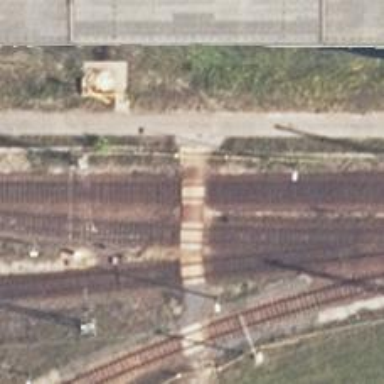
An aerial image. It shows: Railway level crossing.